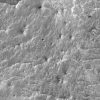
Atmospheric dust classification: not_dusty